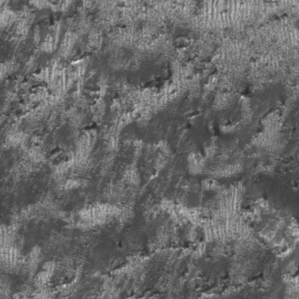
Label: frost